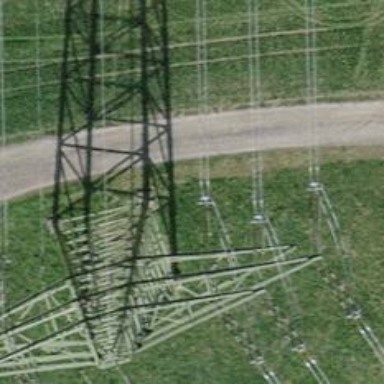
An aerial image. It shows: Power line is depicted.